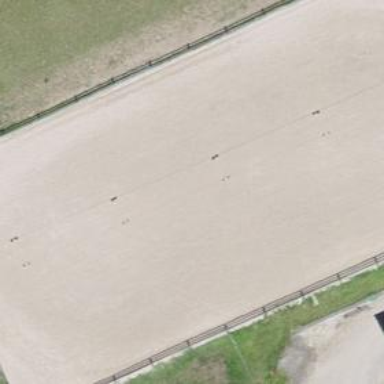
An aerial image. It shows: Track in leisure land.